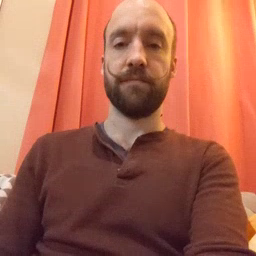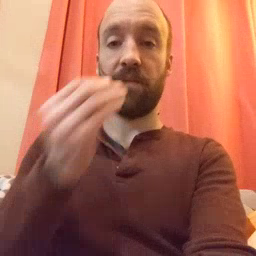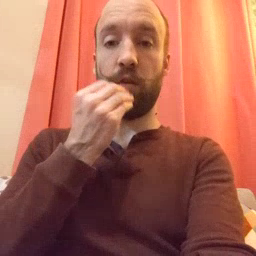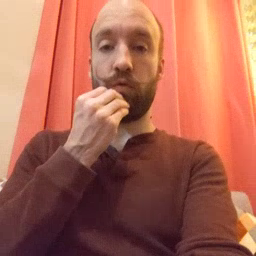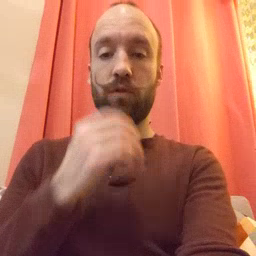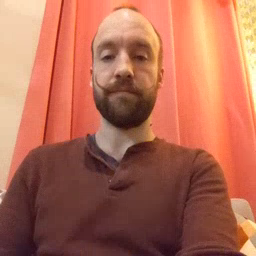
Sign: food